Field crop: tomato
Growth stage: 1
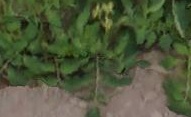
Species: tomato